Question: I am using 'CGContextSetShadowWithColor' and core graphics to draw shadowed text. The shadow appears, but it also seems to "muddy" the actual text itself which is casting the shadow (which should be pure white). It is as if it is casting the shadow on top of the text (but not quite).
Like this:

If I redraw the text in the same position with shadowing off, I can overwrite the muddy text with clean white text, so it is a work-around, but I am wondering:
Am I am doing something wrong, or is this a bug?
'''
let shadowOffset : CGSize = CGSize (width: 4, height: 4)
UIGraphicsBeginImageContextWithOptions(CGSize(width: 800, height: 200), false, 1.0)
let ctx = UIGraphicsGetCurrentContext()
CGContextTranslateCTM(ctx, 0, 200);
CGContextScaleCTM(ctx, 1.0, -1.0);
CGContextSetAlpha(ctx, 1.0)
CGContextSetShadowWithColor(ctx, shadowOffset, 5, UIColor(red: 0, green: 0, blue: 0, alpha: 0.5).CGColor)
CGContextSetAllowsAntialiasing (ctx, true)
let attr:CFDictionaryRef = [
NSFontAttributeName : UIFont(name: fontName, size: fontSize)!,
NSForegroundColorAttributeName:UIColor.whiteColor()]
let line = CTLineCreateWithAttributedString(CFAttributedStringCreate(nil, "<PHONE>", attr))
let bounds = CTLineGetBoundsWithOptions(line, CTLineBoundsOptions.UseOpticalBounds)
CGContextSetLineWidth(ctx, 1)
CGContextSetTextDrawingMode(ctx, kCGTextFillStroke)
CGContextSetTextPosition(ctx, 100.0, 100.0)
CTLineDraw(line, ctx)
//Uncomment to clean-up text
//CGContextSetShadowWithColor(ctx, shadowOffset, 0, nil)
//CGContextSetTextPosition(ctx, 100.0, 100.0)
//CTLineDraw(line, ctx)
let image = UIGraphicsGetImageFromCurrentImageContext()
UIGraphicsEndImageContext()
return image
'''
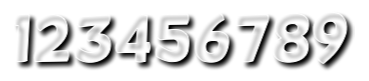
Answer: When calling to 'CGContextSetTextDrawingMode', set the drawing mode to 'kCGTextFill'. To my understanding, the shadow you see is casted by the stroke of the text.